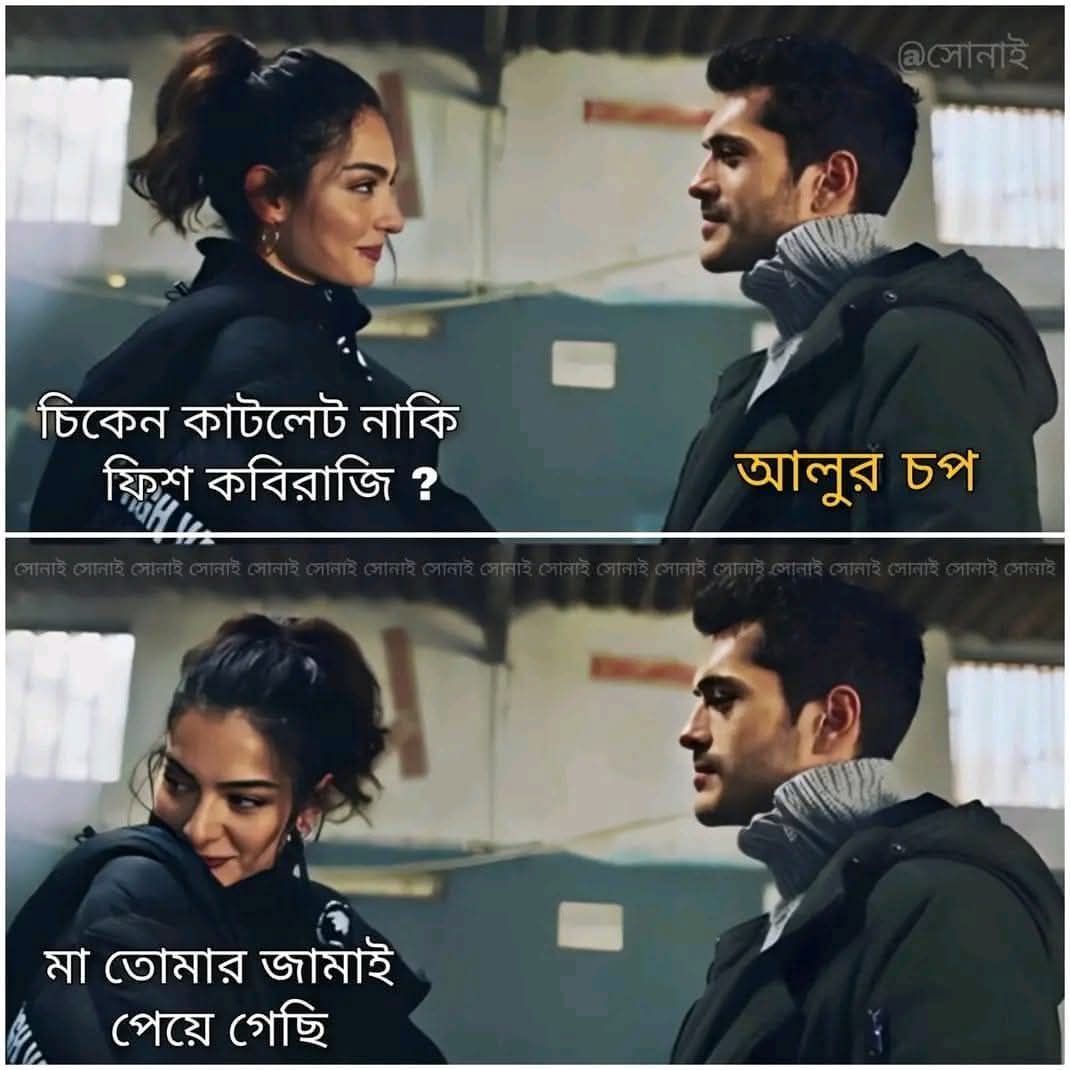
Text: চিকেন কাটলেট নাকি ফিশ কবিরাজি?
আলুর চপ
মা তোমার জামাই পেয়ে গেছি
Label: Non Hate